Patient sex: M
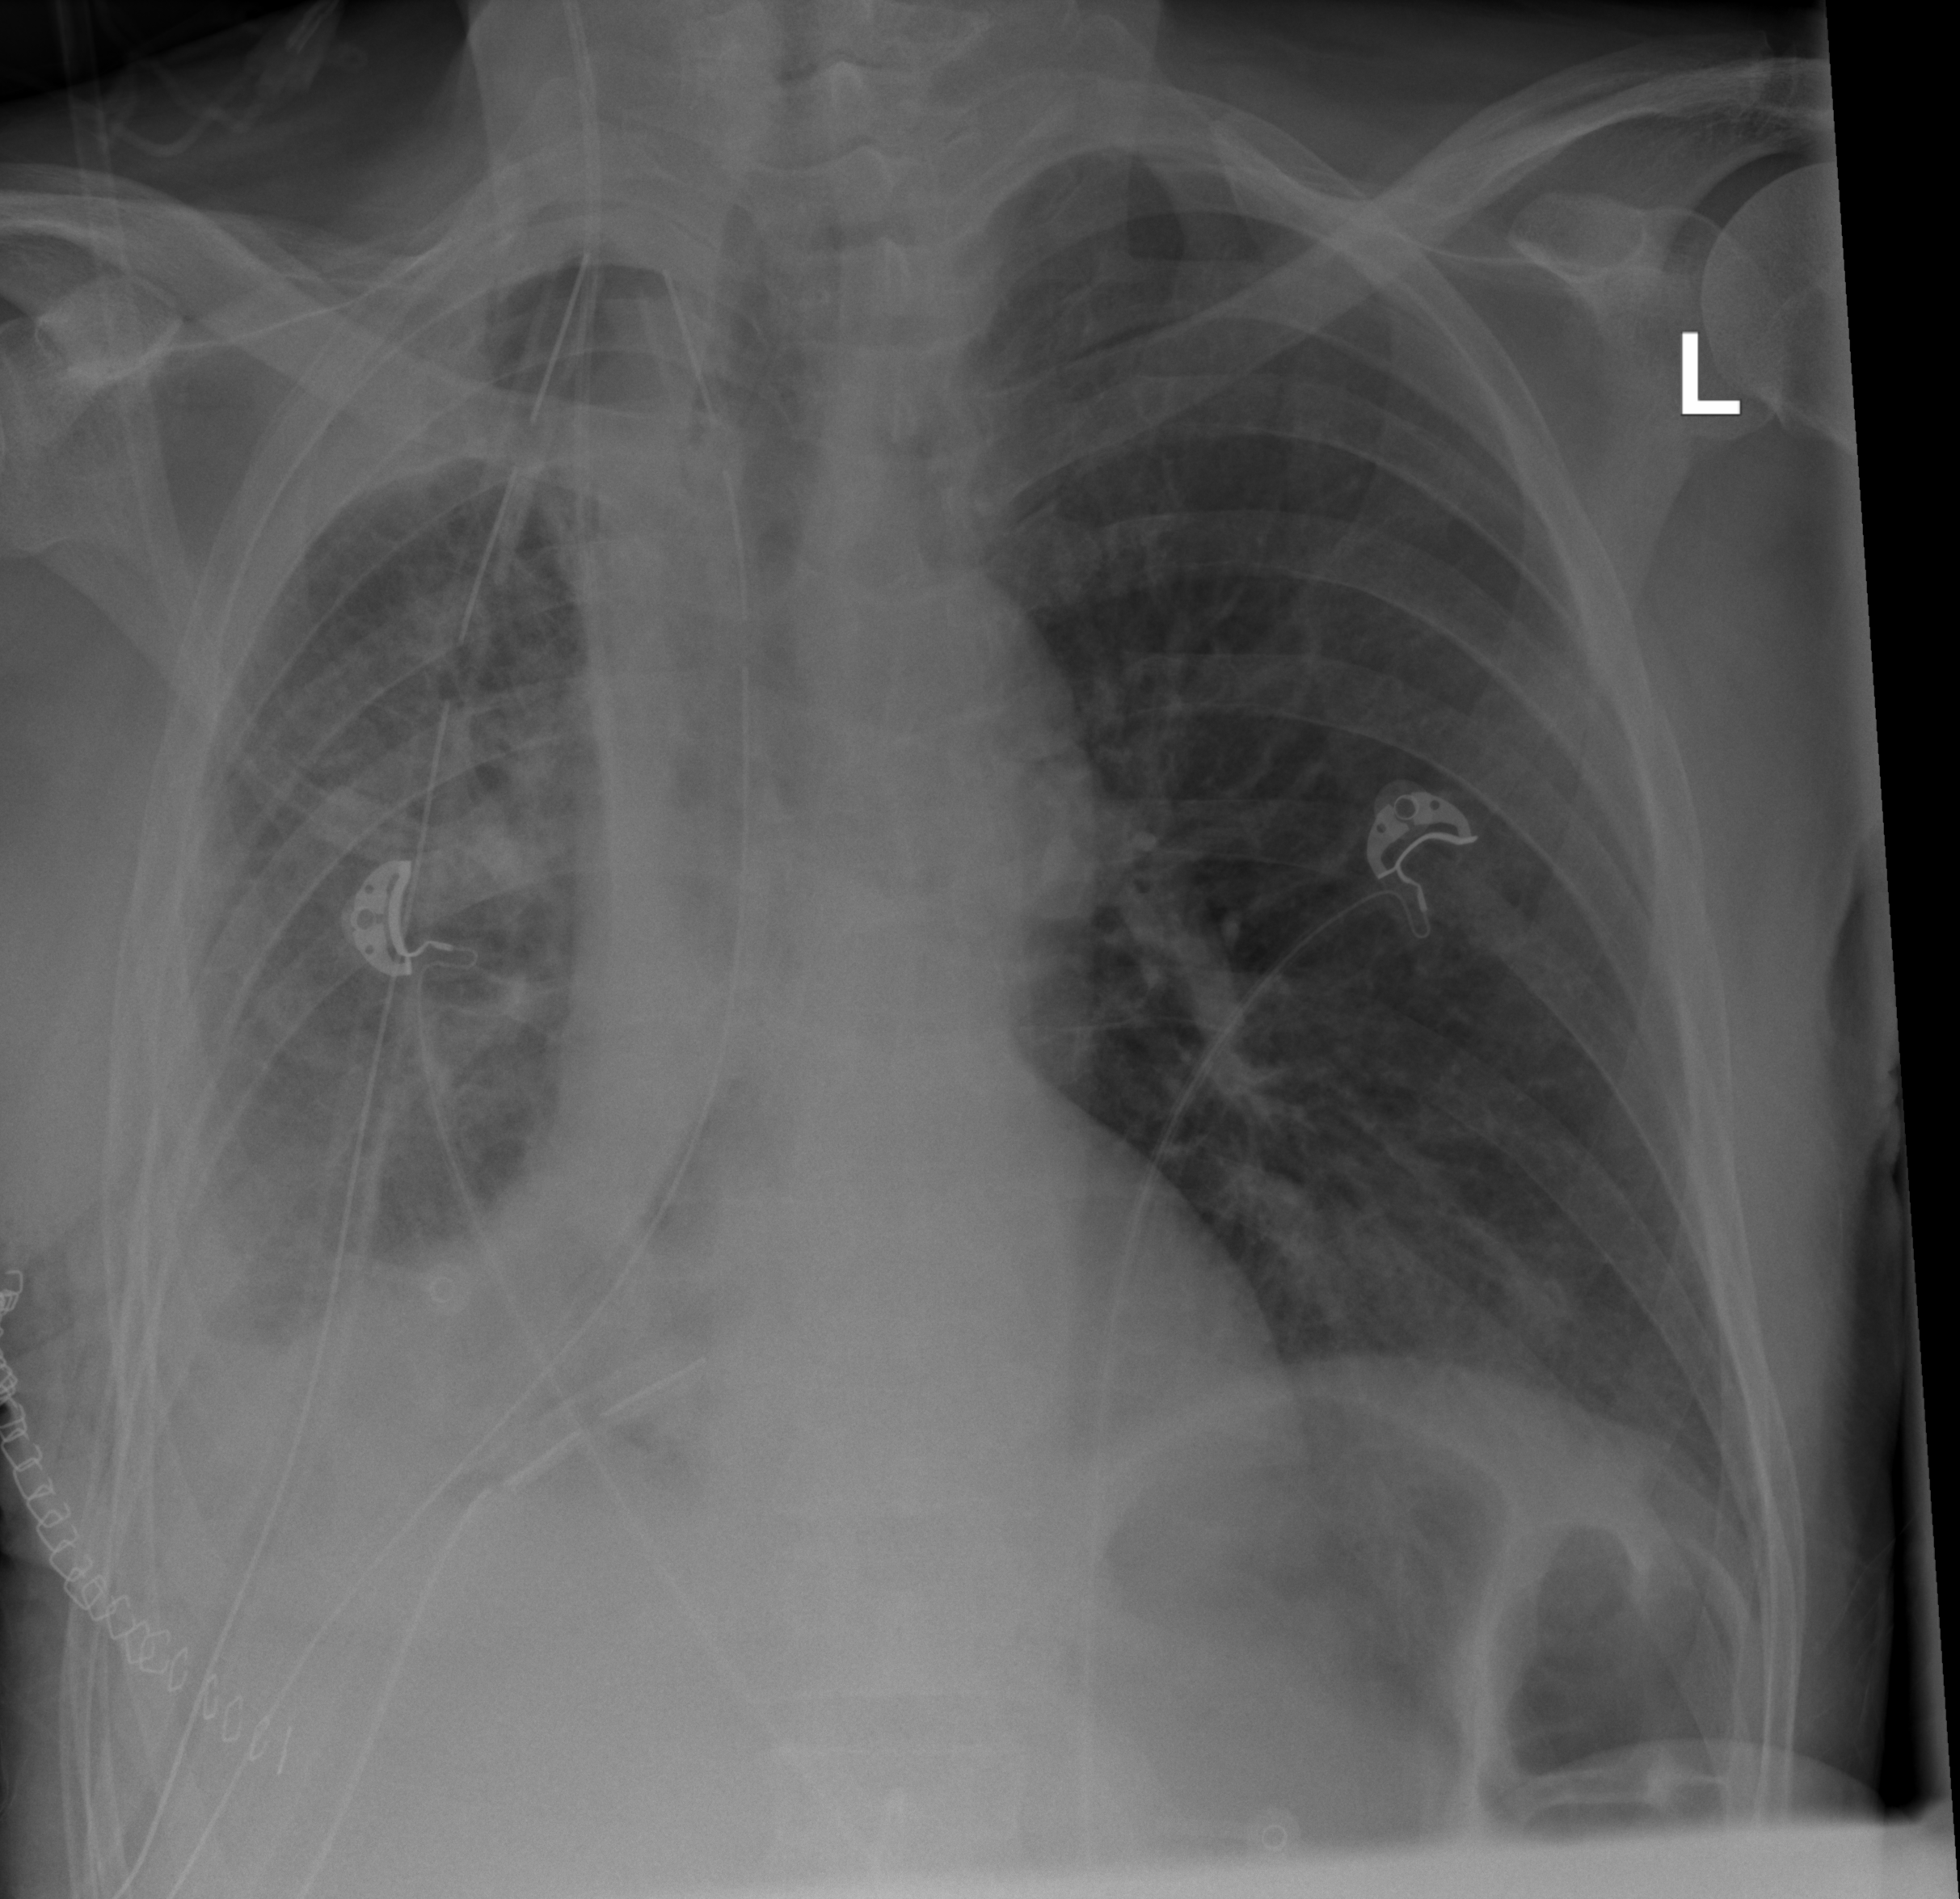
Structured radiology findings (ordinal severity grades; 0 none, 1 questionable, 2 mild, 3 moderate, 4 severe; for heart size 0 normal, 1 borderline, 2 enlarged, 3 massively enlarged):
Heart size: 0
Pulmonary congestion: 2
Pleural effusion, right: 3
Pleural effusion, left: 0
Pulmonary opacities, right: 2
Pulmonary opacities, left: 0
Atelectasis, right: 3
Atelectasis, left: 2